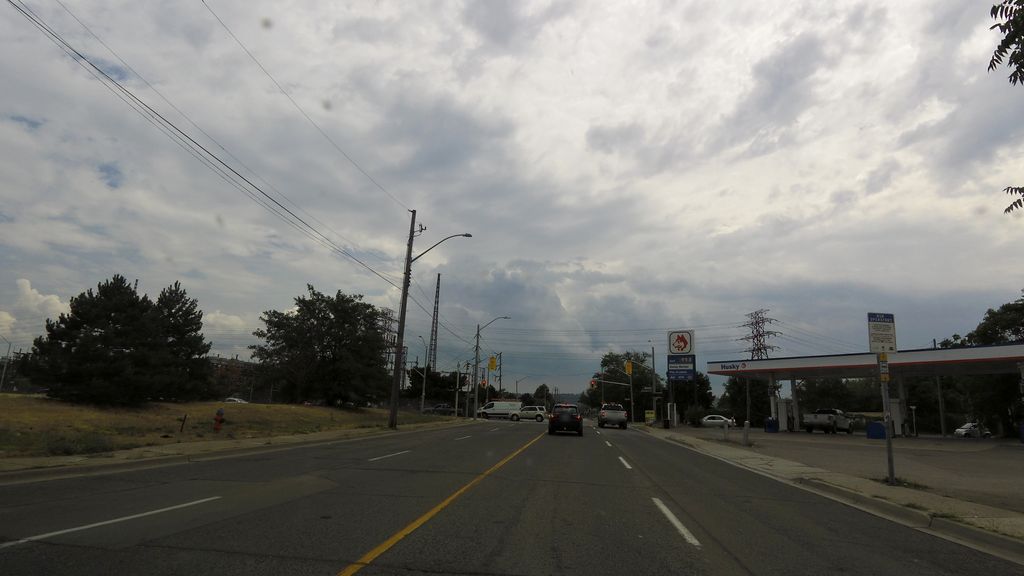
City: hamilton